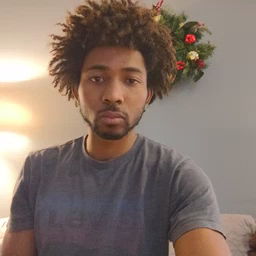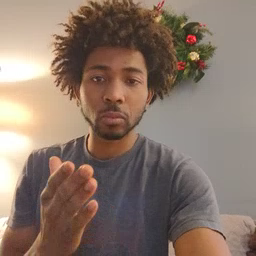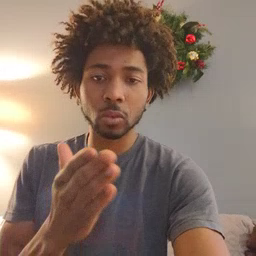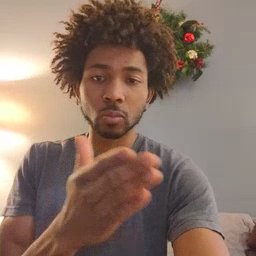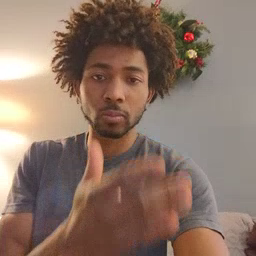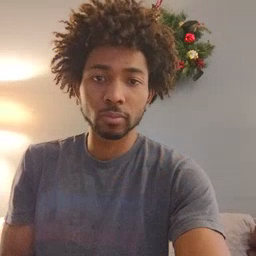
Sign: boat